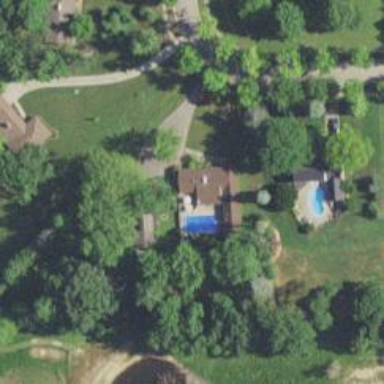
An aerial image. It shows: Driveway.